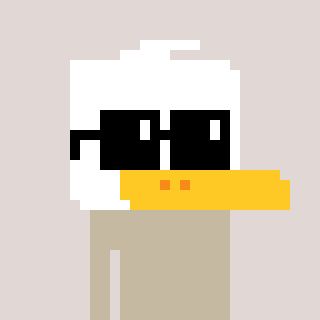
a pixel art character with square black sunglasses, a duck-shaped head and a grayscale-colored body on a warm background